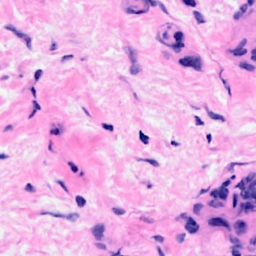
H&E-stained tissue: Breast